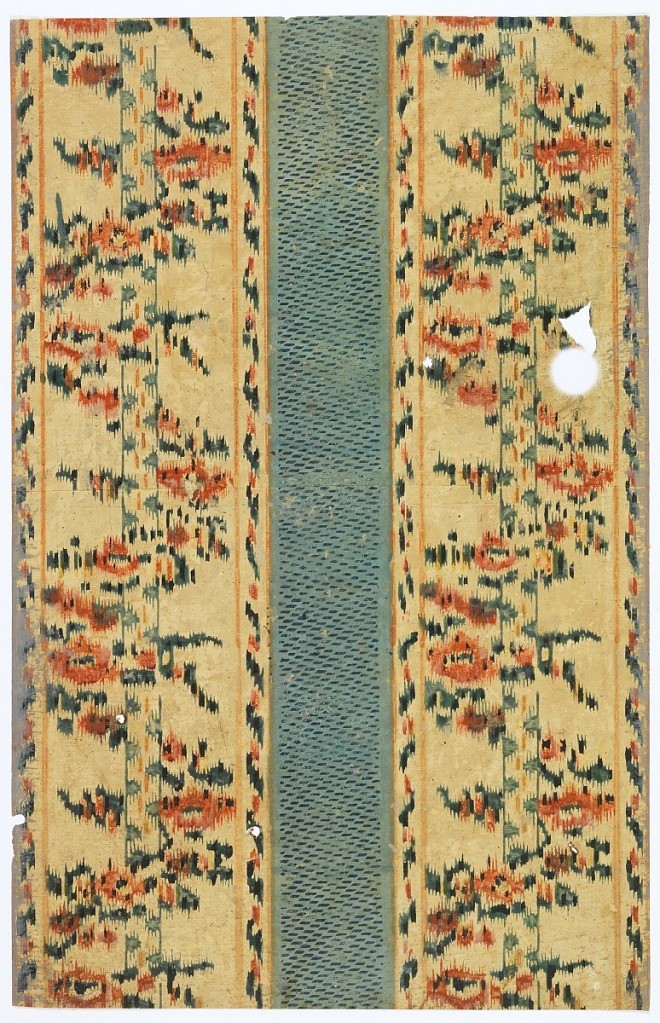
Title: Sidewall
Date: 1775–1800
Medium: Block-printed on handmade paper
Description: Imitating a textile. Wide blue stripe in center. On either side, a wider band of brightly colored floral design simulating embroidery.